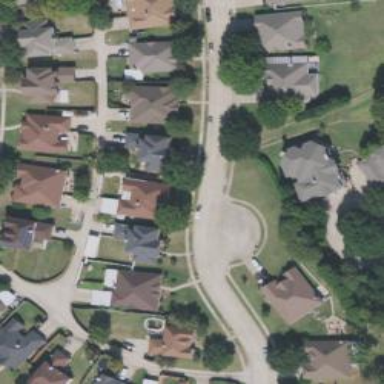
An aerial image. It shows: Turning loop on the road.